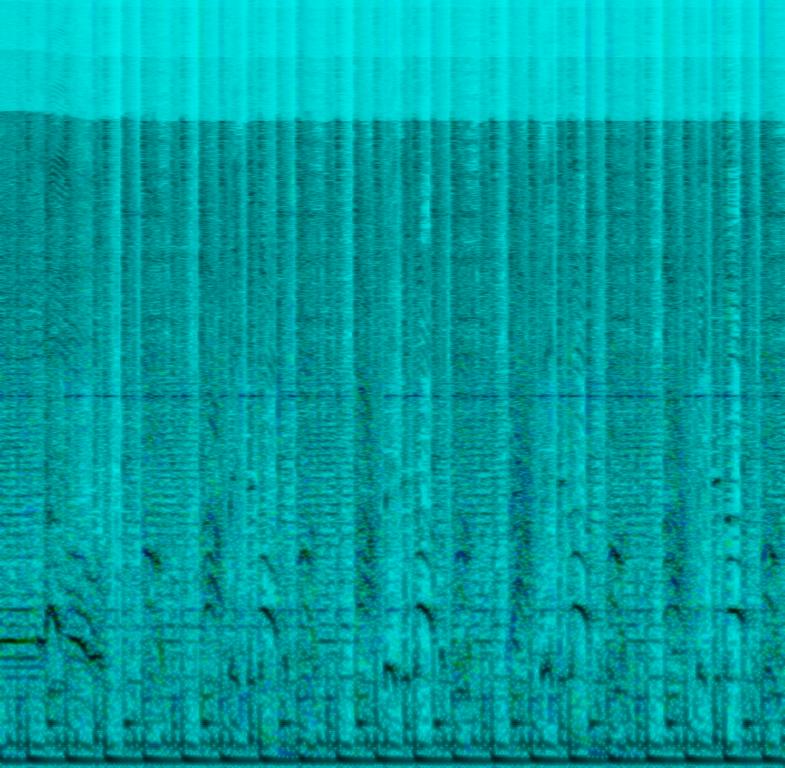
The low quality recording features a Soca song that features repetitive flat male vocal singing over wide male background grunts, repetitive buzzy synth, punchy kick, syncopated snare and wooden percussion. It sounds energetic and uptempo.